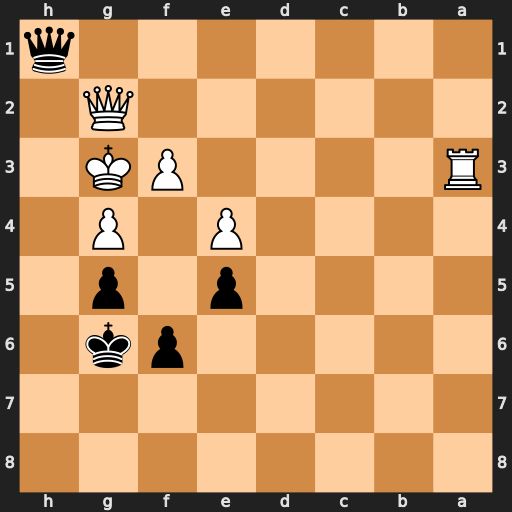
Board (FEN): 8/8/5pk1/4p1p1/4P1P1/R4PK1/6Q1/7q
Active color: b
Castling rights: -
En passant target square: -
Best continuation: Qh4#